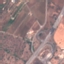
Label: Highway